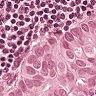
Metastatic tissue present: yes